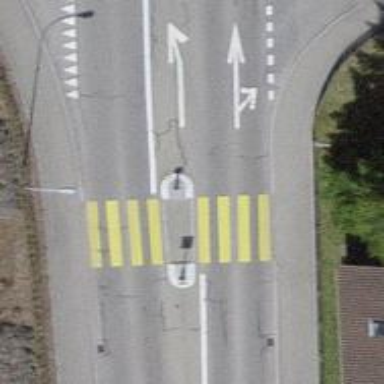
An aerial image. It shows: Uncontrolled zebra crossing with pedestrian island.